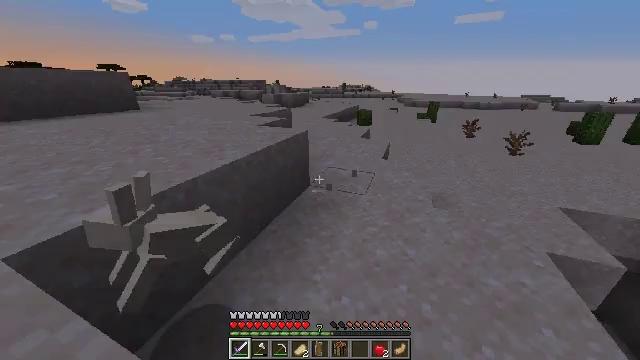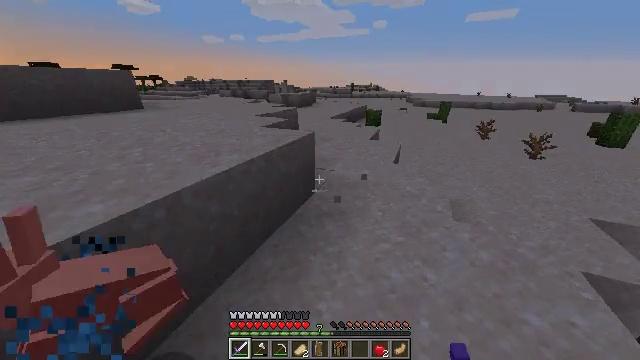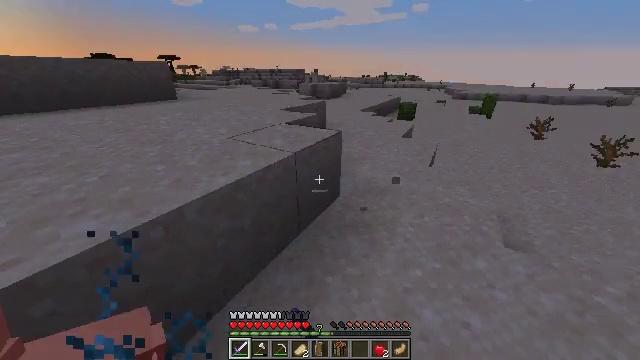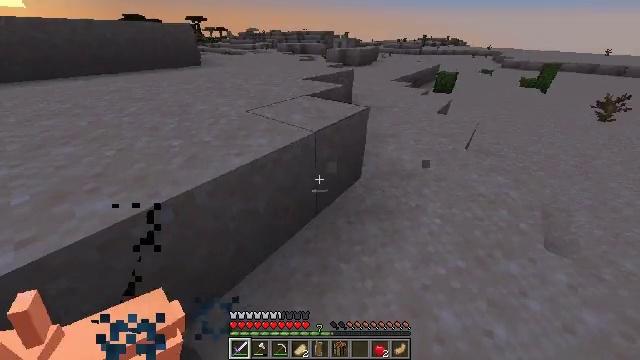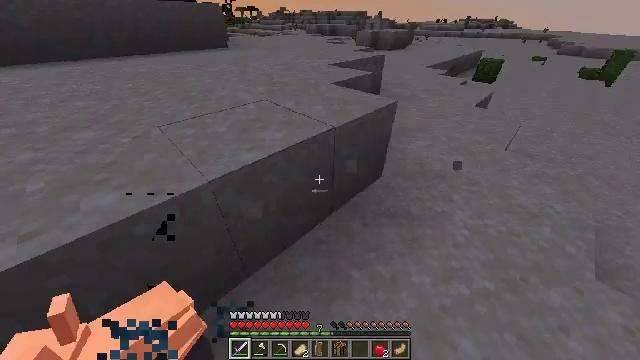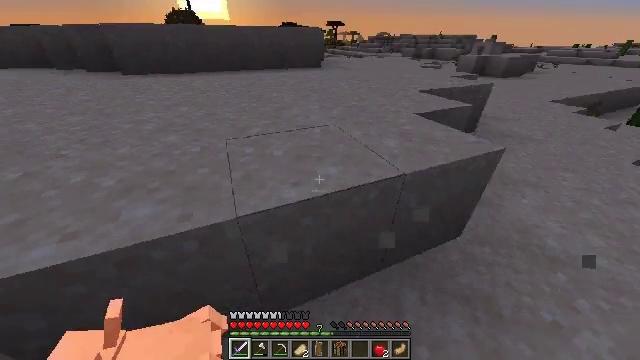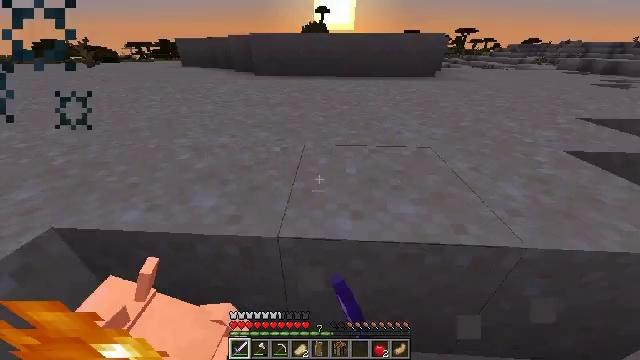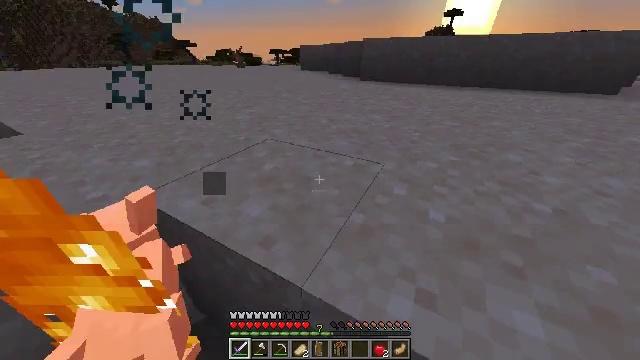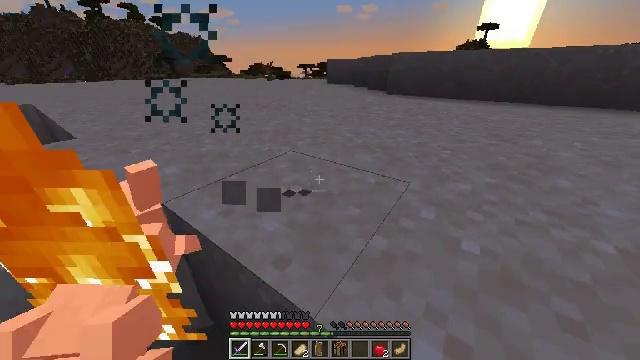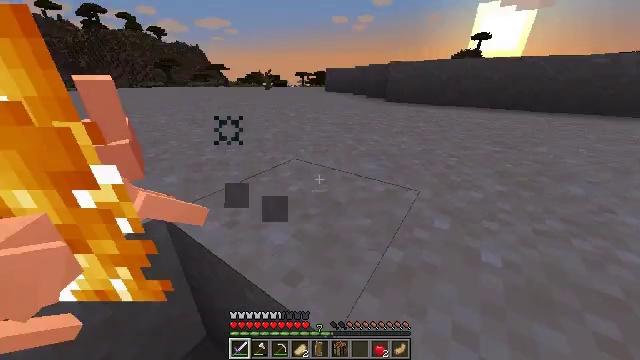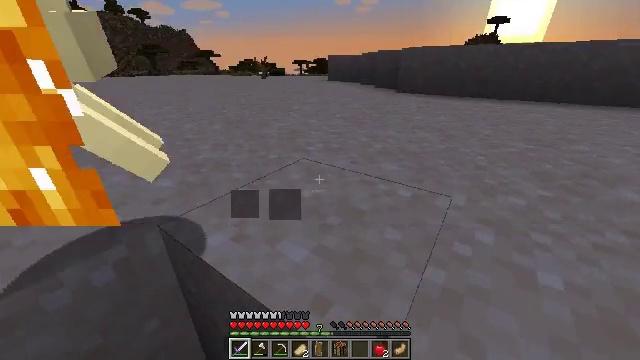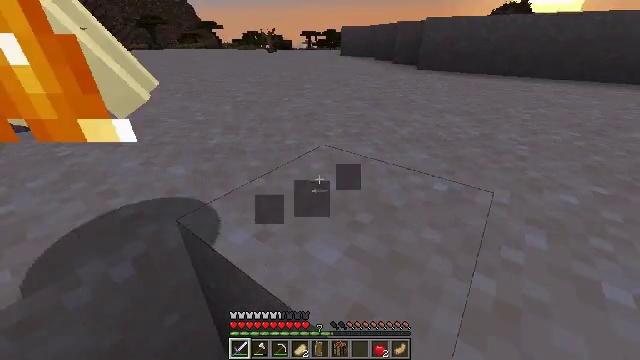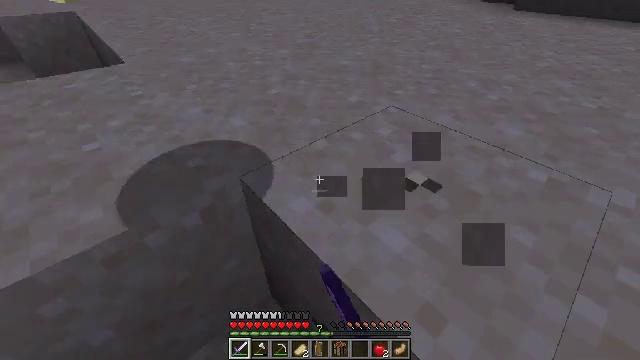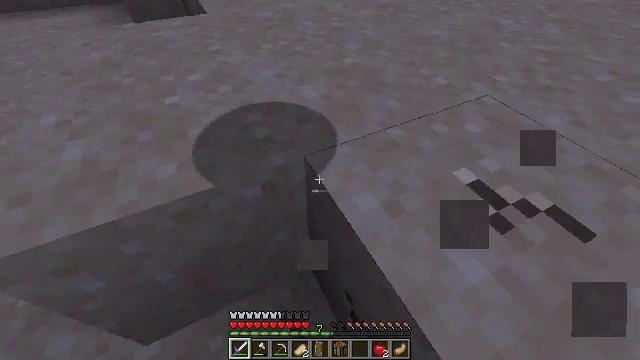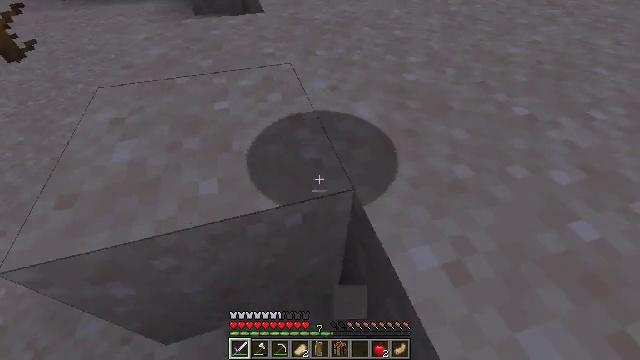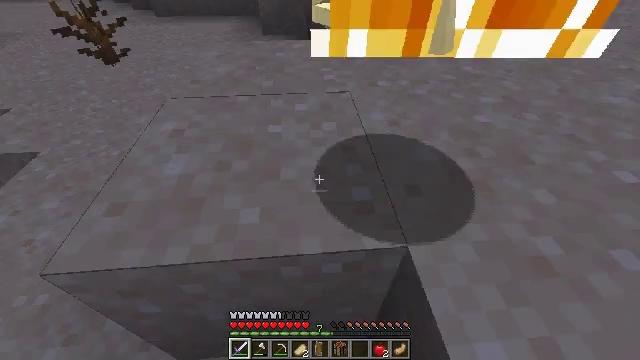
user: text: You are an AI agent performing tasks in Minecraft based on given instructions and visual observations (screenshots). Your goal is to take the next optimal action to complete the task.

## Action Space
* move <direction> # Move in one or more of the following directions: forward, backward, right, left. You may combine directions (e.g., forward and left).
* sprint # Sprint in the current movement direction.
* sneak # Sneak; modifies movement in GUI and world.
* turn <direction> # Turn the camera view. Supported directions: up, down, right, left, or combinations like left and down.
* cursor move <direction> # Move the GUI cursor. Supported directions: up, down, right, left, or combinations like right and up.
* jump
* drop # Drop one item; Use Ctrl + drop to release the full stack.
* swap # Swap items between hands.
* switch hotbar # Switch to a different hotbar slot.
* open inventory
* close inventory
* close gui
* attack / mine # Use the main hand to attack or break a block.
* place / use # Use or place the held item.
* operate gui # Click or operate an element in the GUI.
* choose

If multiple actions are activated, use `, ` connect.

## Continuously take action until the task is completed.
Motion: motion action
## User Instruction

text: Drop a rabbit foot.
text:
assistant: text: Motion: move forward, sprint, turn left, attack / mine
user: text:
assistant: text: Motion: move forward, sprint, turn left and down
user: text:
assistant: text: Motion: move forward, sprint, turn left and down, attack / mine
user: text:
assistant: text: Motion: move forward, sprint, turn left and down, attack / mine
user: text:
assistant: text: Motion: move forward, sprint, turn left and up, attack / mine
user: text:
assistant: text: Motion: move forward, sprint, turn left and up
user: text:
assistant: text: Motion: move forward, sprint, turn left and up, attack / mine
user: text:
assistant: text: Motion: move forward, sprint, turn left and up, attack / mine
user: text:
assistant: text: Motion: move forward, sprint, turn up
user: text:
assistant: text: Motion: move forward, sprint
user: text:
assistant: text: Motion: move forward, sprint, turn left and down, attack / mine
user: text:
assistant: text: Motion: move forward, sprint, turn left and down, attack / mine
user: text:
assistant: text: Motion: move forward, sprint, turn left and down, attack / mine
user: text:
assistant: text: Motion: turn left
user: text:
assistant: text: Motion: turn left and up
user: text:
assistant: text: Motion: turn left and up
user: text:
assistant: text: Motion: no_op
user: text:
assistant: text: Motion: no_op
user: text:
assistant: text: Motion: no_op
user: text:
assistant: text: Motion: turn left and up
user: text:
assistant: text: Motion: turn left and up
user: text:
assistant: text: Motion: sprint, turn up
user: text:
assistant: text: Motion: sprint, turn right
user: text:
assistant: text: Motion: move forward, sprint, turn right, jump
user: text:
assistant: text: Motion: move forward, sprint, turn right and down, jump
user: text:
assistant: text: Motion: move forward, sprint, turn right and down, jump
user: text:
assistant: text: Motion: move forward, sprint, turn right and up, jump
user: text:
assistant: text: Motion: move forward, sprint, turn right and up, jump
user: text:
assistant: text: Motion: move forward, sprint, turn right, jump
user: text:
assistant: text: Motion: move forward, sprint, turn right and down